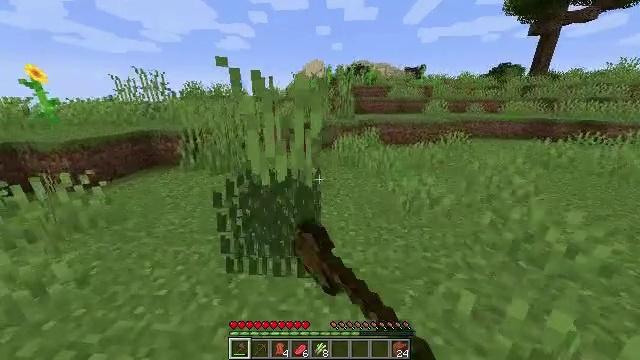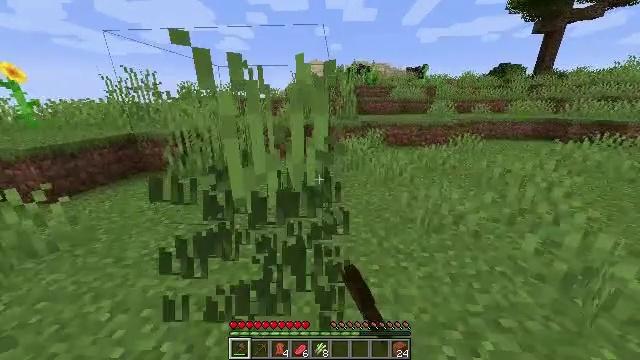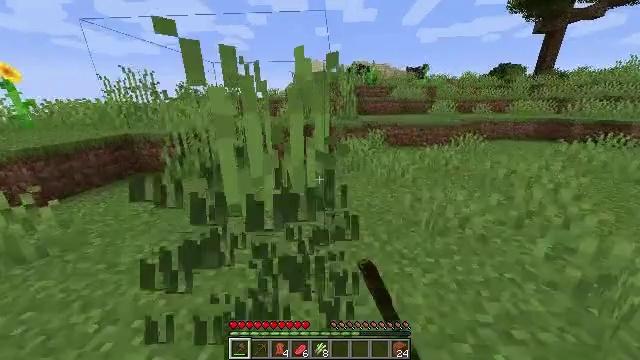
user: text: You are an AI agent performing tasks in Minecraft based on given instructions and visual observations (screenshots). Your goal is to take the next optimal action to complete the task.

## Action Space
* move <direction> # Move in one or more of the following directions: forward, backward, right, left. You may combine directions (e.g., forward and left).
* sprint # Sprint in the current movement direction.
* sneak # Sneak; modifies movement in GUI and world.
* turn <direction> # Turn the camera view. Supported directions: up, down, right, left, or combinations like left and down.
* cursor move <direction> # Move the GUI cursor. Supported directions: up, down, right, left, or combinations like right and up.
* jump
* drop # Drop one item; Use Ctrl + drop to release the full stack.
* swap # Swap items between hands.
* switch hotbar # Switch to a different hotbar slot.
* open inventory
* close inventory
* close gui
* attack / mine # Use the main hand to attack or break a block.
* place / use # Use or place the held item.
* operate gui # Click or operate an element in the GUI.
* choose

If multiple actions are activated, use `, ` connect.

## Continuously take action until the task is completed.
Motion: motion action
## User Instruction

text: Retrieve sunflower in your inventory.
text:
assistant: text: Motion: move forward
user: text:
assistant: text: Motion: move forward
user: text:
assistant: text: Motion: no_op